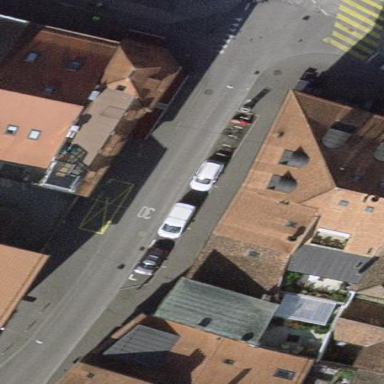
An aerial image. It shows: Street-side parking area.